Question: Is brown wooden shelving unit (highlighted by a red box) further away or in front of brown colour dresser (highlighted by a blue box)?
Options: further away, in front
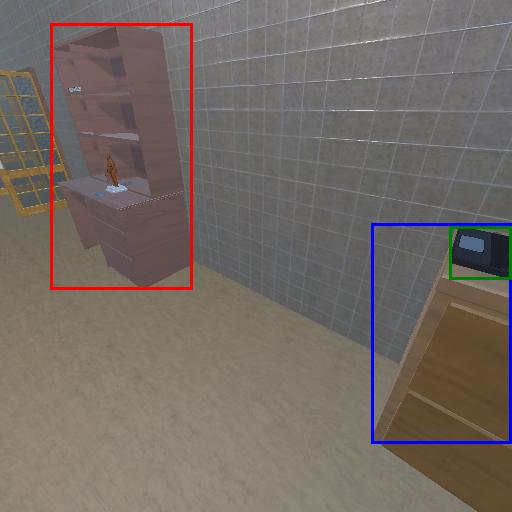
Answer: further away